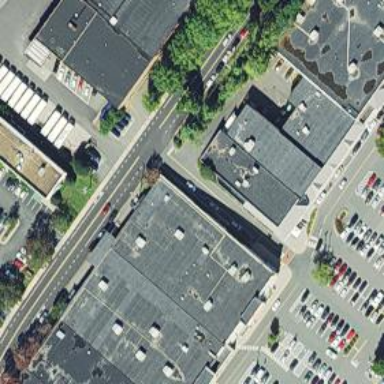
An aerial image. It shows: Post office.